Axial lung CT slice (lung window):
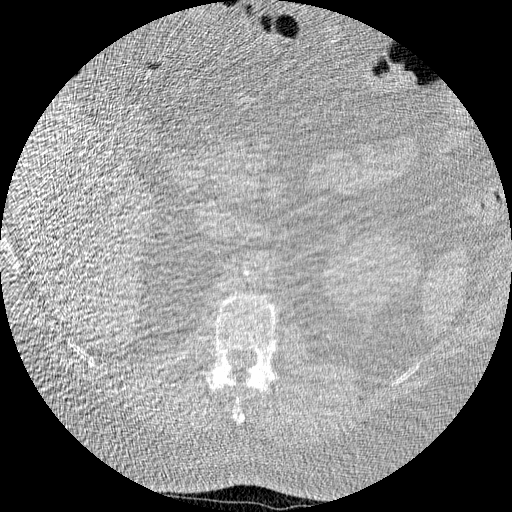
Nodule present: no